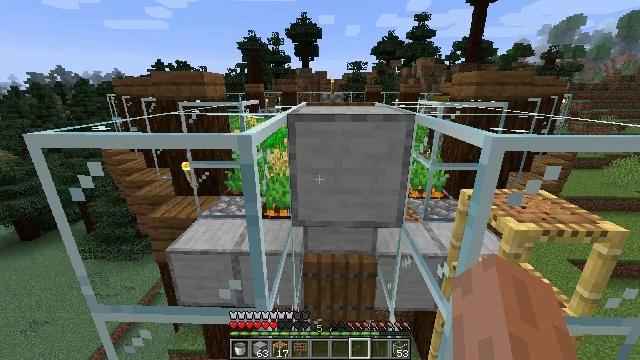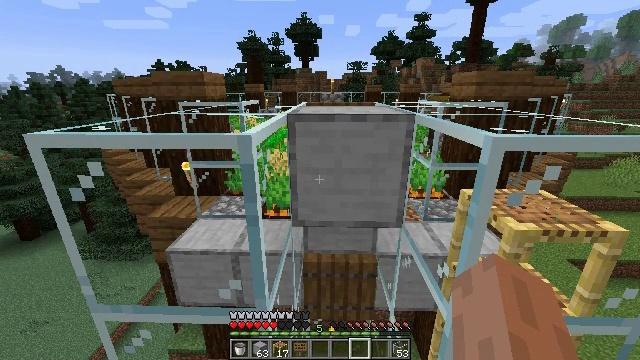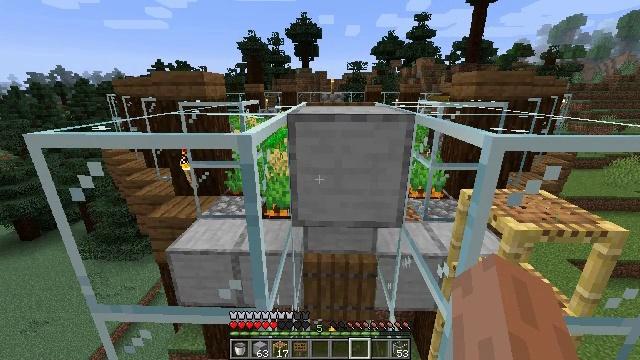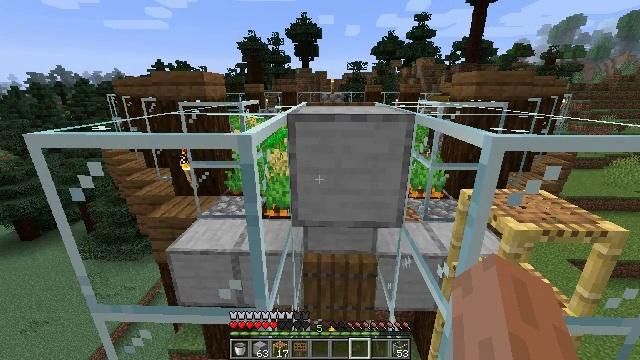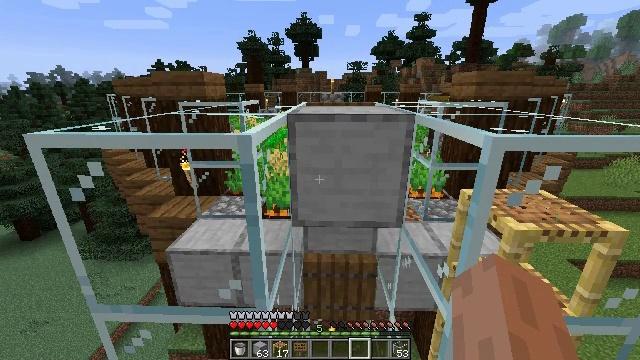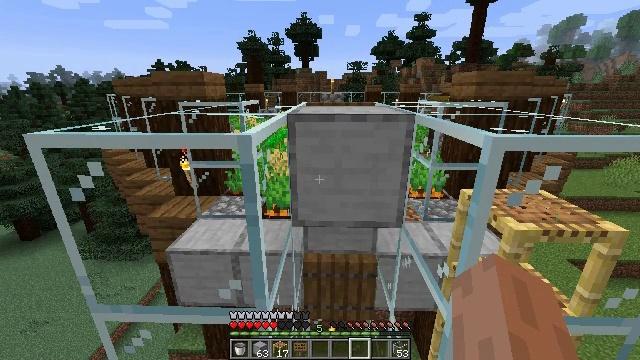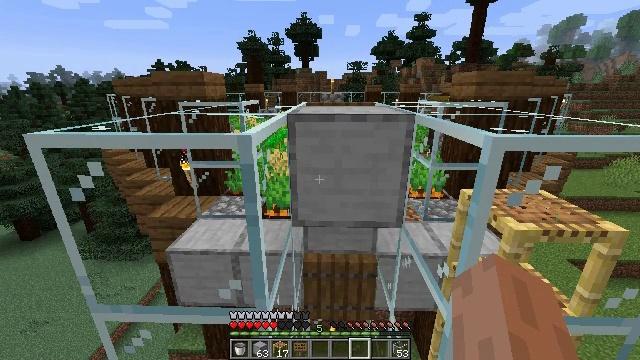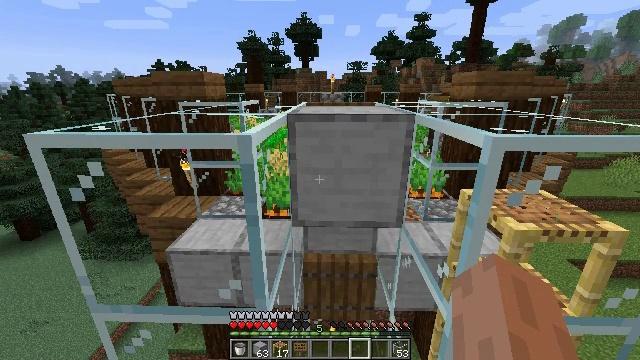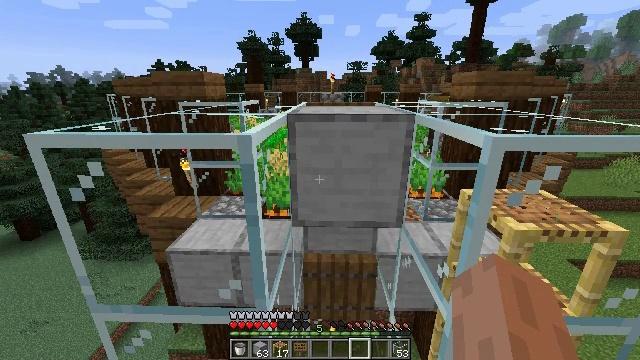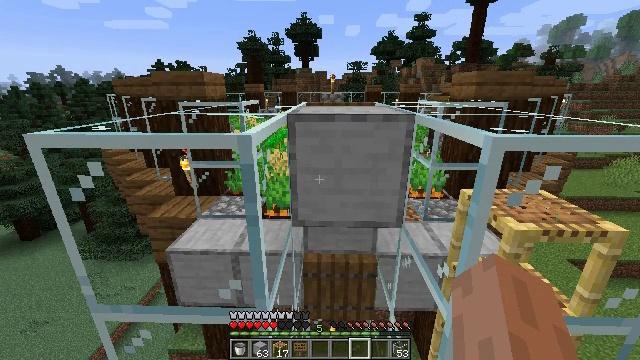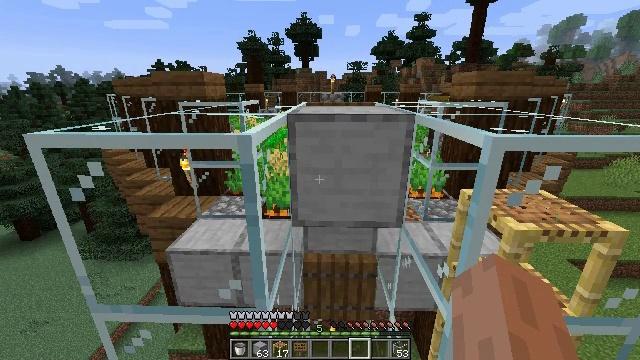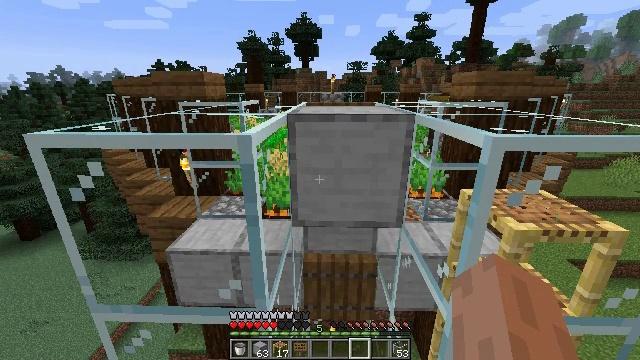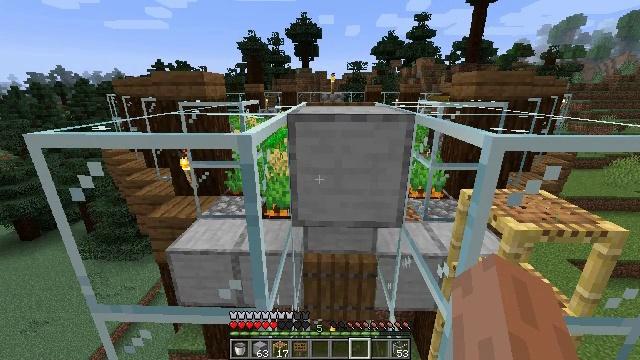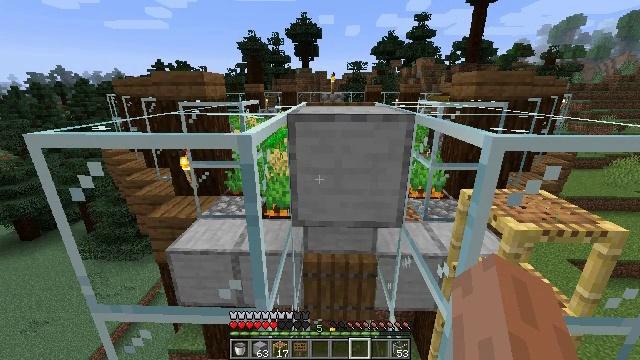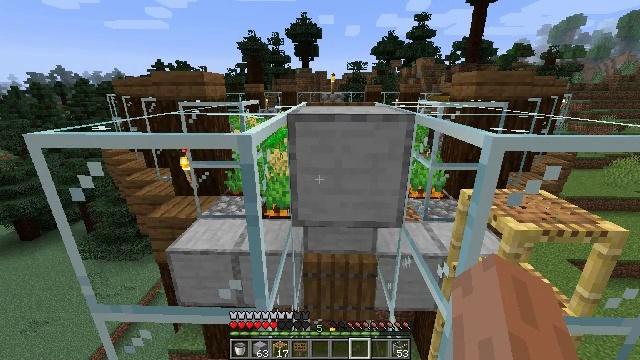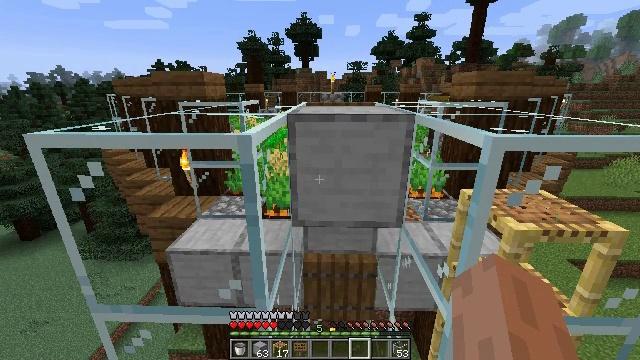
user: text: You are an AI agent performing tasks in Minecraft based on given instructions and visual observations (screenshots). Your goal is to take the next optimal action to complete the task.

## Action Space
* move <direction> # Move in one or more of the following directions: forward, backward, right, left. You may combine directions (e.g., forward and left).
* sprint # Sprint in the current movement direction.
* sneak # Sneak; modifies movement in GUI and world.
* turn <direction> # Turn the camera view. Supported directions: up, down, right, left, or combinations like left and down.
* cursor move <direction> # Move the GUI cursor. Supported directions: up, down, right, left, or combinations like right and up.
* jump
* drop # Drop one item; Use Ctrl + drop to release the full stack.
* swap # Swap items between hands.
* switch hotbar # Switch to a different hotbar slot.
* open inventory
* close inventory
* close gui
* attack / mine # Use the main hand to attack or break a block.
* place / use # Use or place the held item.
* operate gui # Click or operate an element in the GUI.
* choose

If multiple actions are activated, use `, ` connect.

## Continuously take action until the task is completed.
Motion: motion action
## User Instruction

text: Break the smooth stone to collect it.
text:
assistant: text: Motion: no_op
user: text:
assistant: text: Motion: no_op
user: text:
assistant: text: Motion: no_op
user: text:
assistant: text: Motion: no_op
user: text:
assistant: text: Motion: no_op
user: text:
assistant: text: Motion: no_op
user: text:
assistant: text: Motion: no_op
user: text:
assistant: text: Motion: no_op
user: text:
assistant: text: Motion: no_op
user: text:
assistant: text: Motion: no_op
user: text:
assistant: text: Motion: no_op
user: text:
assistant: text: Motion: no_op
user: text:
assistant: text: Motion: no_op
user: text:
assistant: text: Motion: no_op
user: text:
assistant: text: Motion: no_op
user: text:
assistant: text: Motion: no_op
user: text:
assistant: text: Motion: open inventory
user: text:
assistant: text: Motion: open inventory
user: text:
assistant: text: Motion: open inventory
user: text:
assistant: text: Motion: no_op
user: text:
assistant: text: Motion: no_op
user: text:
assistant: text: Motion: turn right
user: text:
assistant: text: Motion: turn right and down
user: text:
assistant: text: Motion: turn right
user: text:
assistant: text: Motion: no_op
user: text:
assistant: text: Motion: no_op
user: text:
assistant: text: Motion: no_op
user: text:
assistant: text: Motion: no_op
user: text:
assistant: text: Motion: turn right
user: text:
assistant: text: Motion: no_op